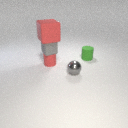
small green rubber cylinder to the right of small red rubber cylinder